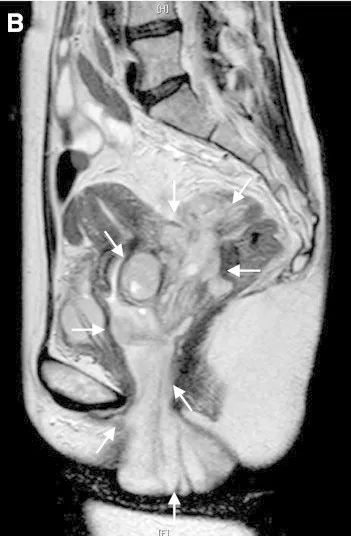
MRI images before the primary surgery. The vagina. Sagittal T2-weighted image).
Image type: radiology (mri)